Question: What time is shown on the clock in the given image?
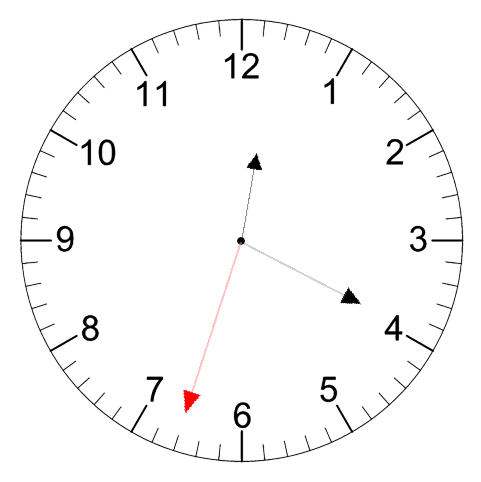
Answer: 12:19:33